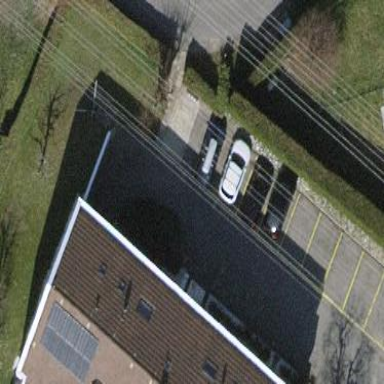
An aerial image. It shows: Parking area with surface.